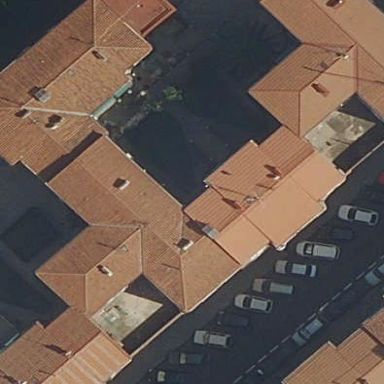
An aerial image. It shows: Apartment building with hipped roof.